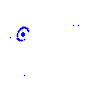
Particle: proton